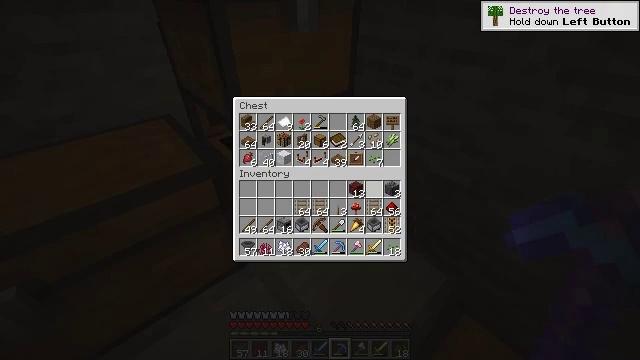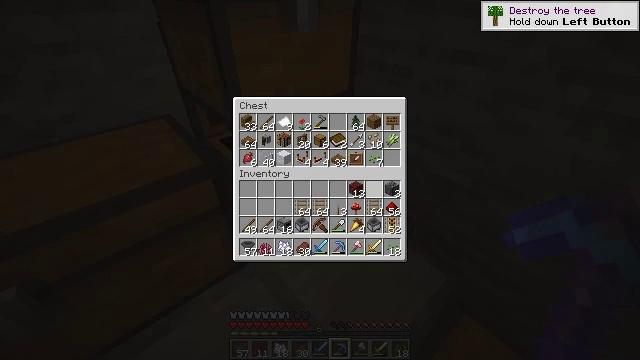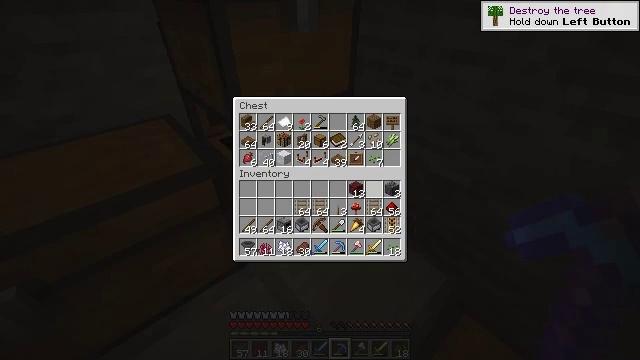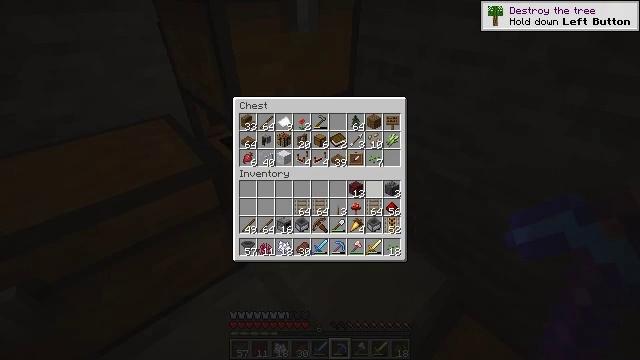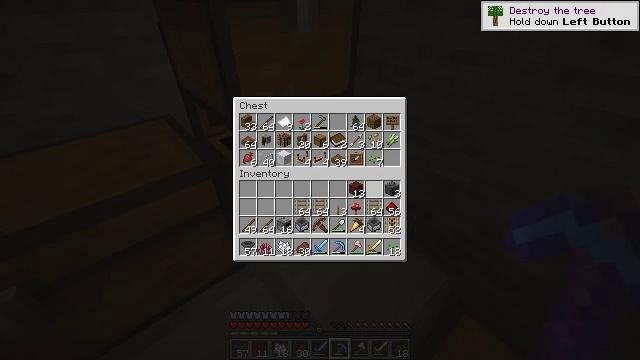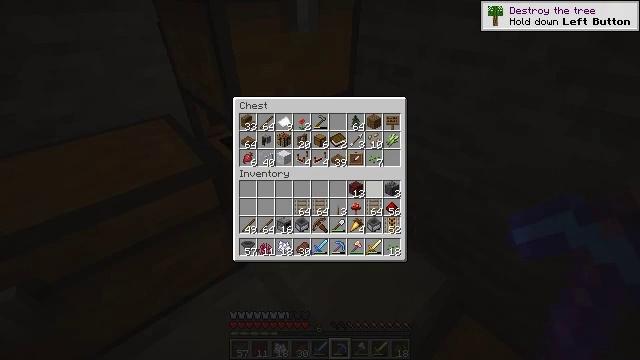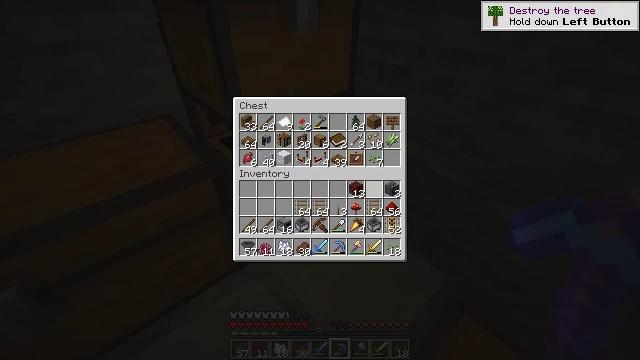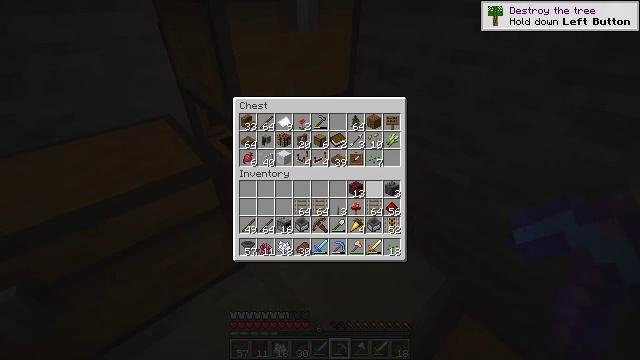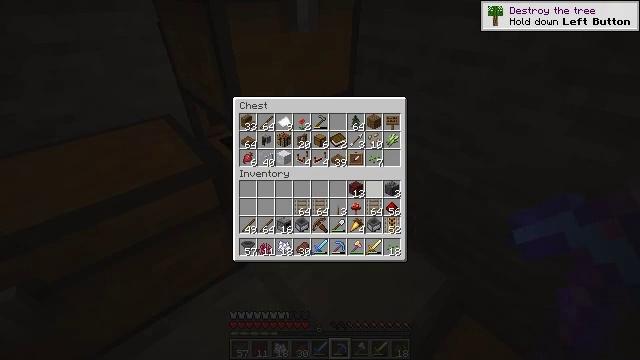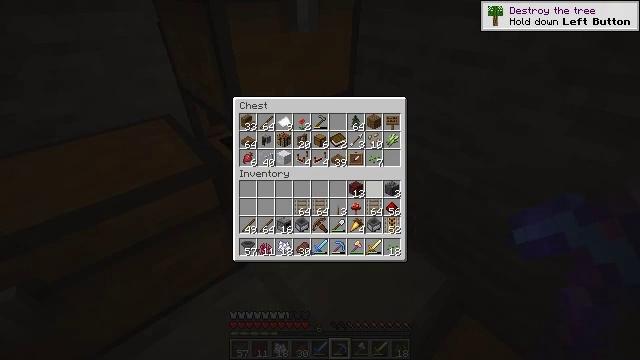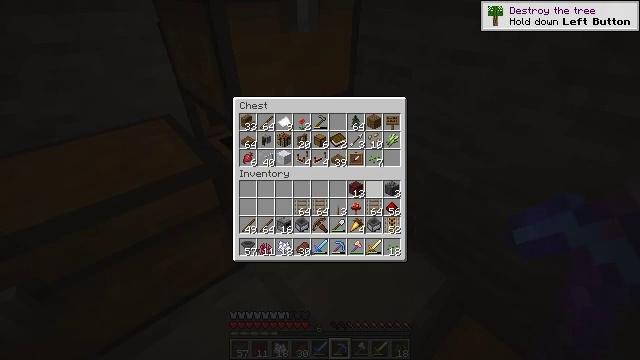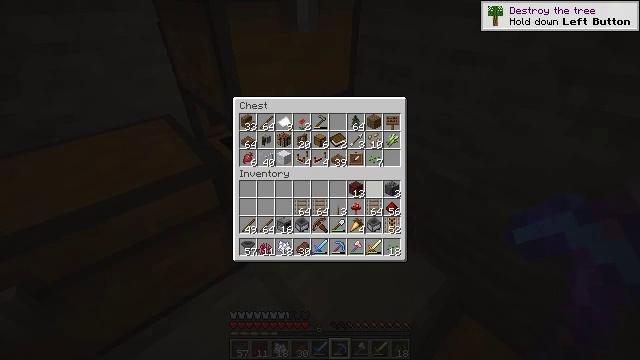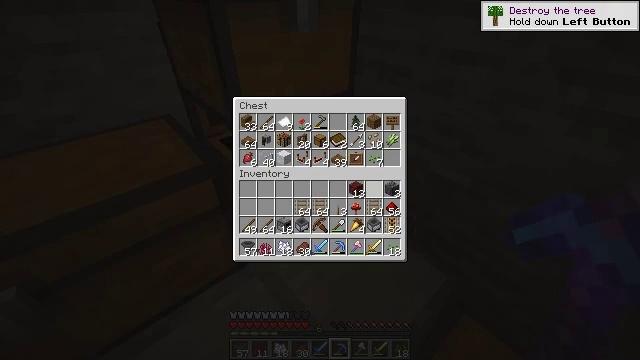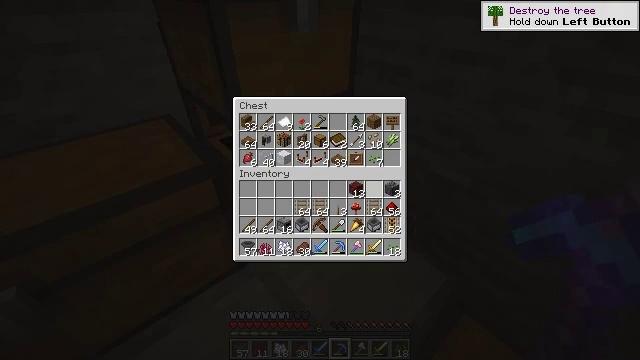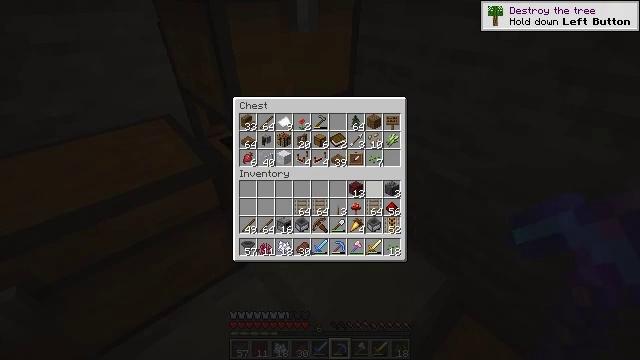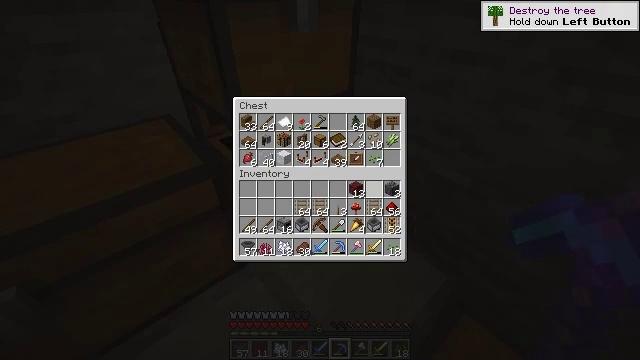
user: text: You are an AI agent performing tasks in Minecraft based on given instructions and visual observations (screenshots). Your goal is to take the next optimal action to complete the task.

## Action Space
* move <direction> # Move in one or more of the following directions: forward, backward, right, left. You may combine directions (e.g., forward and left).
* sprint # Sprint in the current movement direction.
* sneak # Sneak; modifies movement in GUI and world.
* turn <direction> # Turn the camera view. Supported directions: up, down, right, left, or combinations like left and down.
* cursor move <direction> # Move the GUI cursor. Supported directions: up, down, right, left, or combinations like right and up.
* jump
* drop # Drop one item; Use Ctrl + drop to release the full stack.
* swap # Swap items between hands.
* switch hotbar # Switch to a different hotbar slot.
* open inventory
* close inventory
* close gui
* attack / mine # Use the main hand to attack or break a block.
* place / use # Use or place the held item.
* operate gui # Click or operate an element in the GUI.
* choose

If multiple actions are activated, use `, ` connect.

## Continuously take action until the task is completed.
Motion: motion action
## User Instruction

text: Mine spruce leaves from the tree.
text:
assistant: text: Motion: no_op
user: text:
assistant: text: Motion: no_op
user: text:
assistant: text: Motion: no_op
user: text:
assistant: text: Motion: no_op
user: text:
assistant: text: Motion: no_op
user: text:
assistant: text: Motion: no_op
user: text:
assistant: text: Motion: no_op
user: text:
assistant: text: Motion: no_op
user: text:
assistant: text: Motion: no_op
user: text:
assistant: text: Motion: no_op
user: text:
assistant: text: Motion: no_op
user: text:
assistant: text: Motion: no_op
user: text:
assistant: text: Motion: no_op
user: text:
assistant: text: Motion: no_op
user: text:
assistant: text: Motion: no_op
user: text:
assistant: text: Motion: no_op
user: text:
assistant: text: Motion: no_op
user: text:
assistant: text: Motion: no_op
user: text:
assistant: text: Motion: no_op
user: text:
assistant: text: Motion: no_op
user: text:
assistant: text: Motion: no_op
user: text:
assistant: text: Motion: no_op
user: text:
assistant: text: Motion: no_op
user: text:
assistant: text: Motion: no_op
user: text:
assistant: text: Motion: no_op
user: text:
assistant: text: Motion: no_op
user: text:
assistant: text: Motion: no_op
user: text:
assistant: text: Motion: no_op
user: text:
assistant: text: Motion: no_op
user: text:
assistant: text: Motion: no_op